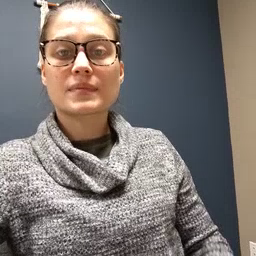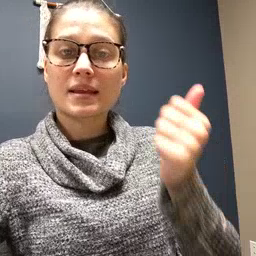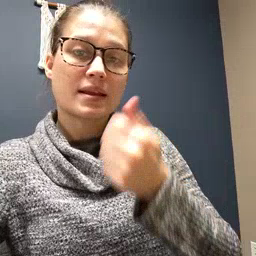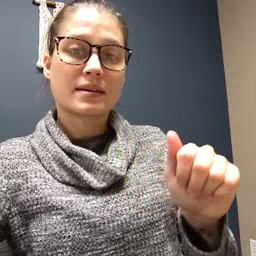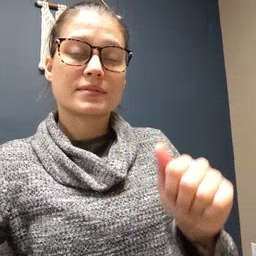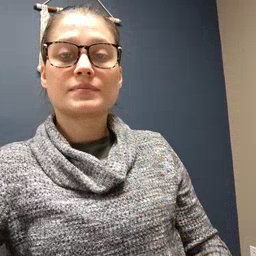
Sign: any